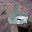
Label: 6